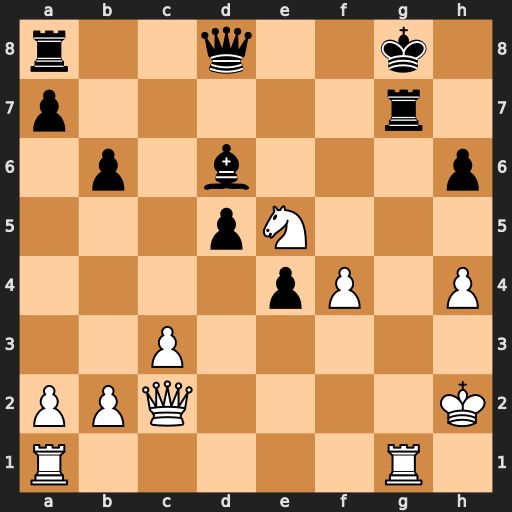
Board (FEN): r2q2k1/p5r1/1p1b3p/3pN3/4pP1P/2P5/PPQ4K/R5R1
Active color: w
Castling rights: -
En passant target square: -
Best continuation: Rxg7+ Kxg7 Qg2+